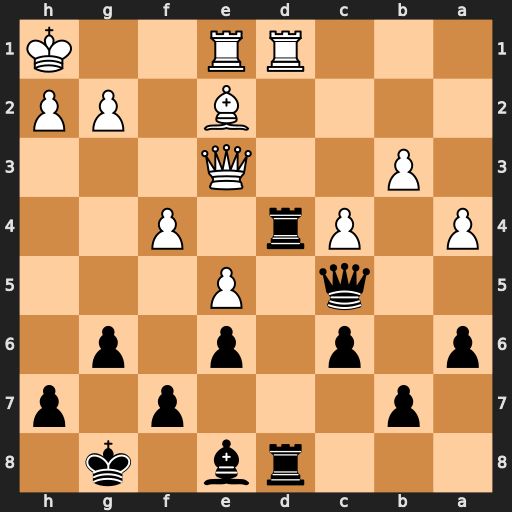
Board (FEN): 3rb1k1/1p3p1p/p1p1p1p1/2q1P3/P1Pr1P2/1P2Q3/4B1PP/3RR2K
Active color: b
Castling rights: -
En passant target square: -
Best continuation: Rxd1 Qxc5 Rxe1+